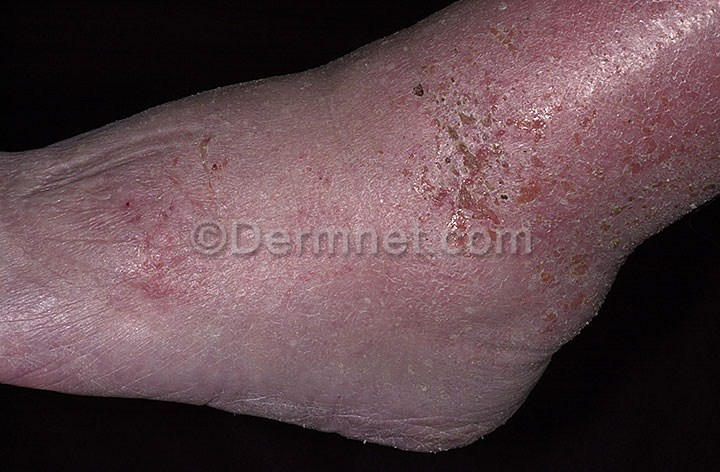
Disease: Eczema Photos